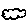
Label: cloud